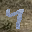
Label: 7